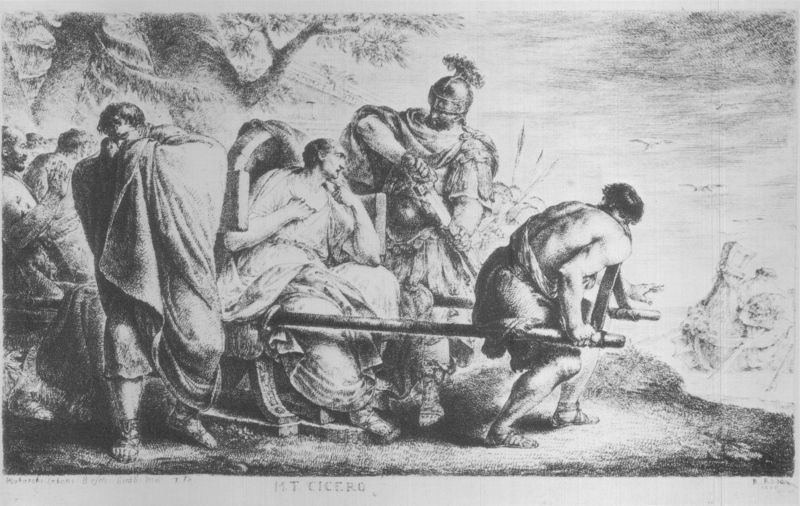
Titel: Cicero bietet dem Herennius seinen Hals dar
Künstler: Bernhard Rode
Standort: Kiel
Institution: Kunsthalle zu Kiel der Christian-Albrechts-Universität
Schlagwörter: baum, blätter, feder, hand, himmel, körper, mann, meer, nackt, schatten, umhang, vogel, weiß, wolken, bäume, landschaft, menschen, see, sitzen, ufer, äste, brust, finger, grau, hintergrund, licht, männer, rücken, schwarz, stuhl, szene, zeichnung, tuch, falten, federn, messer, mord, tragen, rückenlehne, ast, erde, feld, zweige, boden, land, gewand, mantel, redner, decke, gewänder, pflanzen, anhöhe, karren, federbusch, küste, papier, schleppen, trage, grafik, graphik, füsse, möwen, querformat, kaiser, könig, soldaten, thron, muskeln, sandalen, waden, waldrand, abgewandt, abwenden, fussboden, barfuss, schild, antike, druck, schwarz-weiss, druckgrafik, schraffur, radierung, stich, schwert, überfall, soldat, waffe, mäntel, deichsel, degen, helm, herrscher, ritter, rüstung, rom, römer, toga, reise, ermordung, krieger, feldherr, gelehrter, gurt, reisender, sitzender, träger, sklaven, römisch, roma, beschriftet, nero, latschen, sper, verhüllen, thronen, sänfte, römisches reich, seriendruck, altertum, söldner, lastträger, hel, tragegurt, umang, ssandalen, ilustration, einhüllen, cicero, tragende, römischer kaiser, tragestuhl, skitch, kaisar, m. t. cicero, schwert ziehen